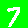
Digit: 7